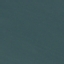
Label: SeaLake